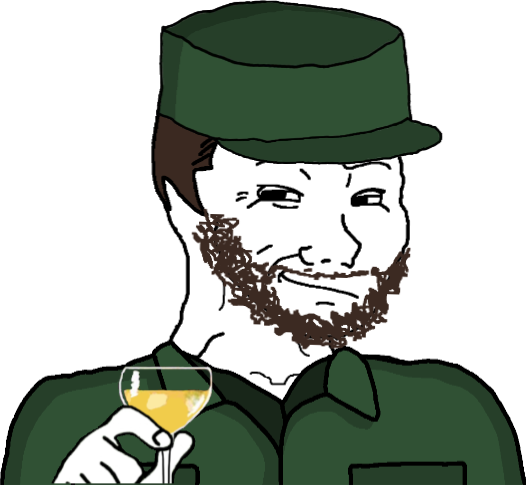
Label: 5_Smugjak